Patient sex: M
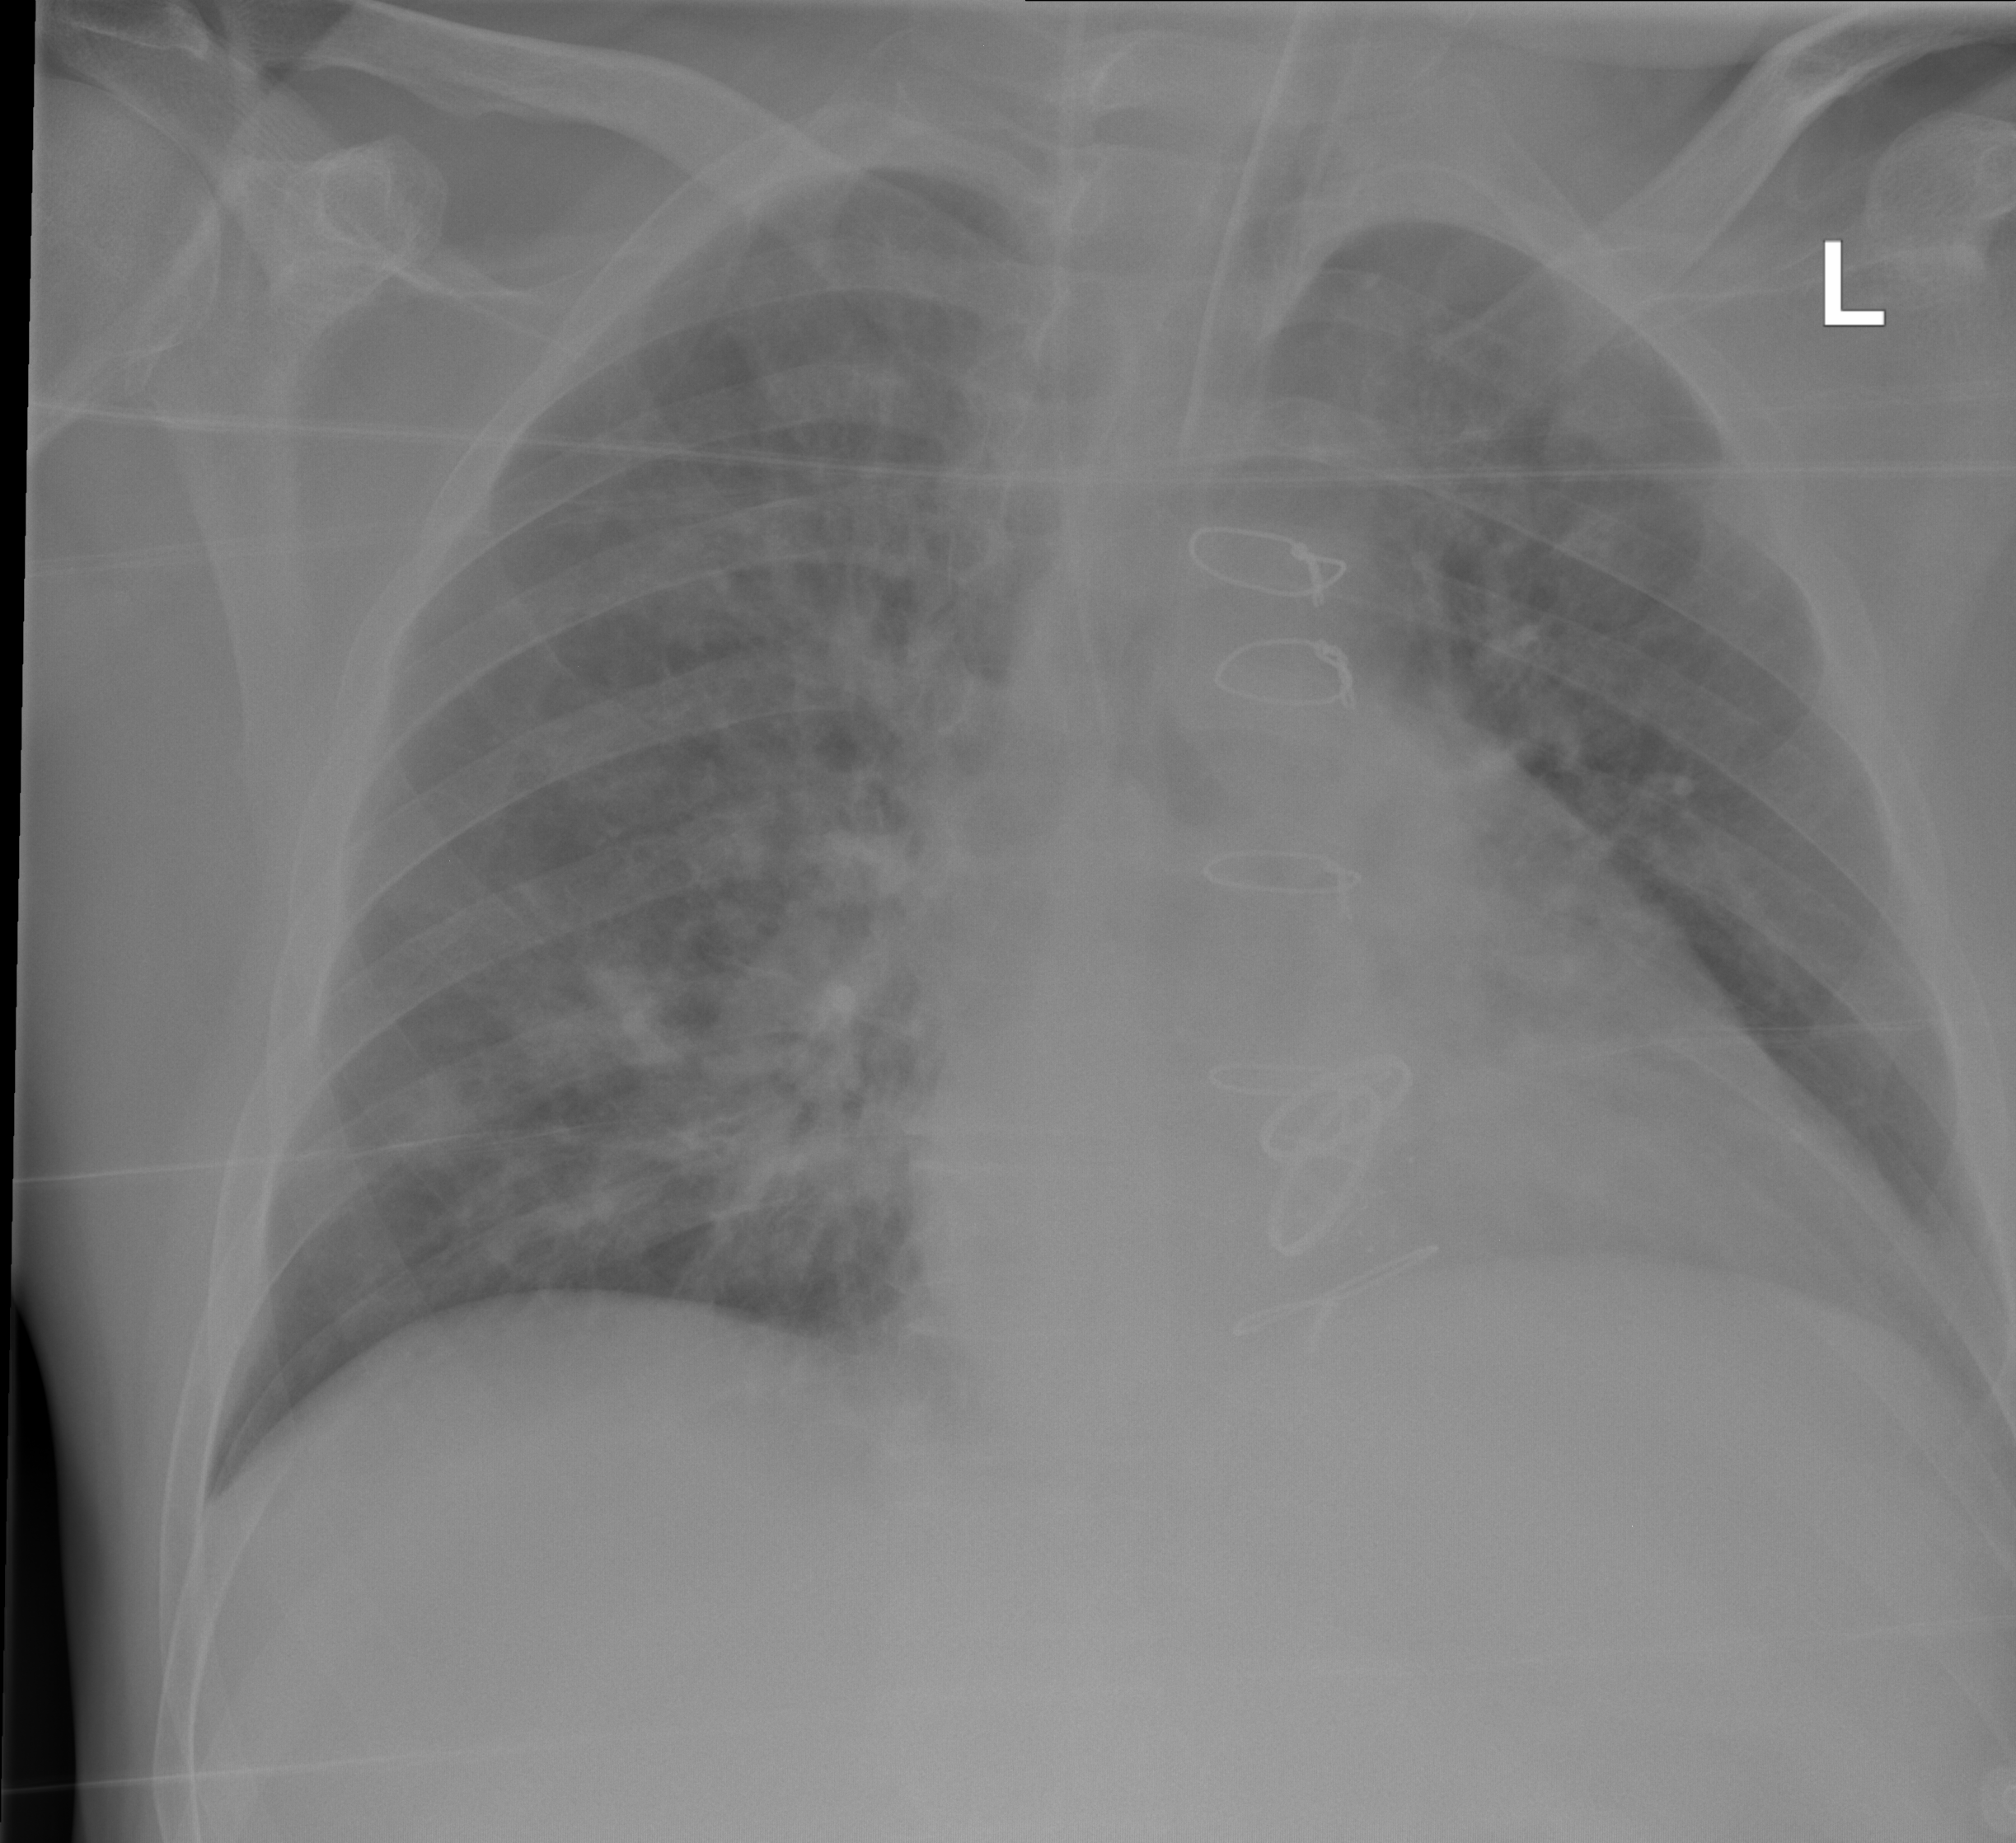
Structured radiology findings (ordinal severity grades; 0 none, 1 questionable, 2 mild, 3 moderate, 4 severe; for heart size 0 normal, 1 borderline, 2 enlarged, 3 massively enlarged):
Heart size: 2
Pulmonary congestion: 2
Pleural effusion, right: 0
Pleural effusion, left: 0
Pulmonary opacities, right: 2
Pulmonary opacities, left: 2
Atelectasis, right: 0
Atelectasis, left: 0